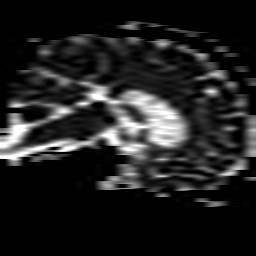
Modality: ADC
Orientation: sagittal
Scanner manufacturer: philips
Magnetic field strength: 1.5 T
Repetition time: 3.111 s
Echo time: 0.06113 s